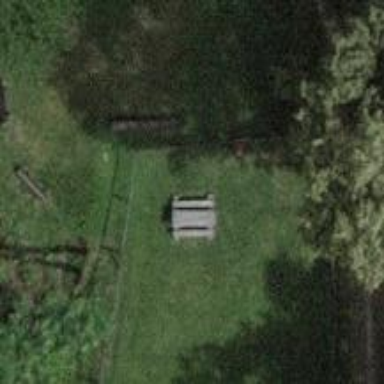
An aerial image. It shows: Picnic table located in leisure land area.